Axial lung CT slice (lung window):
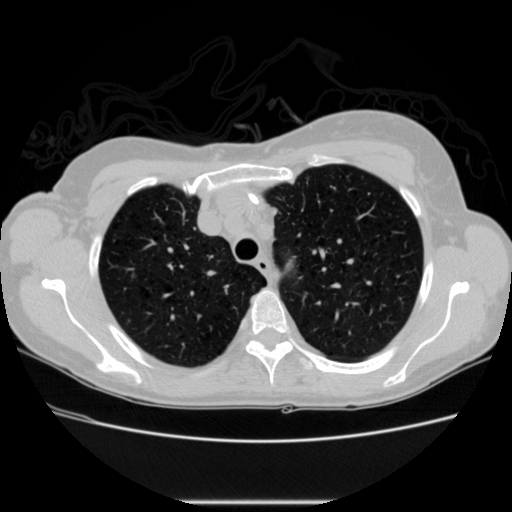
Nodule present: no